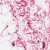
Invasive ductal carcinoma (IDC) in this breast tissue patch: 0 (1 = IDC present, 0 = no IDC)